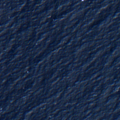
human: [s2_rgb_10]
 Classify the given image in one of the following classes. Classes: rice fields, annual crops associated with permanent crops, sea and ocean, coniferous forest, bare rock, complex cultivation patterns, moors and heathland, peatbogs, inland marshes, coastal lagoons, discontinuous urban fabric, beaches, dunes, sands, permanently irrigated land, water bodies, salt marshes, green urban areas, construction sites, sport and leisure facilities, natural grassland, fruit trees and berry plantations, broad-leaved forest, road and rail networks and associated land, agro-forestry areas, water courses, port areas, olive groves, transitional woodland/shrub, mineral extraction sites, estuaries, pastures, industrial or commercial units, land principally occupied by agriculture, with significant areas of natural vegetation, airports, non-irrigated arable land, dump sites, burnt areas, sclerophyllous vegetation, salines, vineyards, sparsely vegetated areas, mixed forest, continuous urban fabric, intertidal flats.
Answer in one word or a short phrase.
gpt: sea and ocean